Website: apple
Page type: billing-address
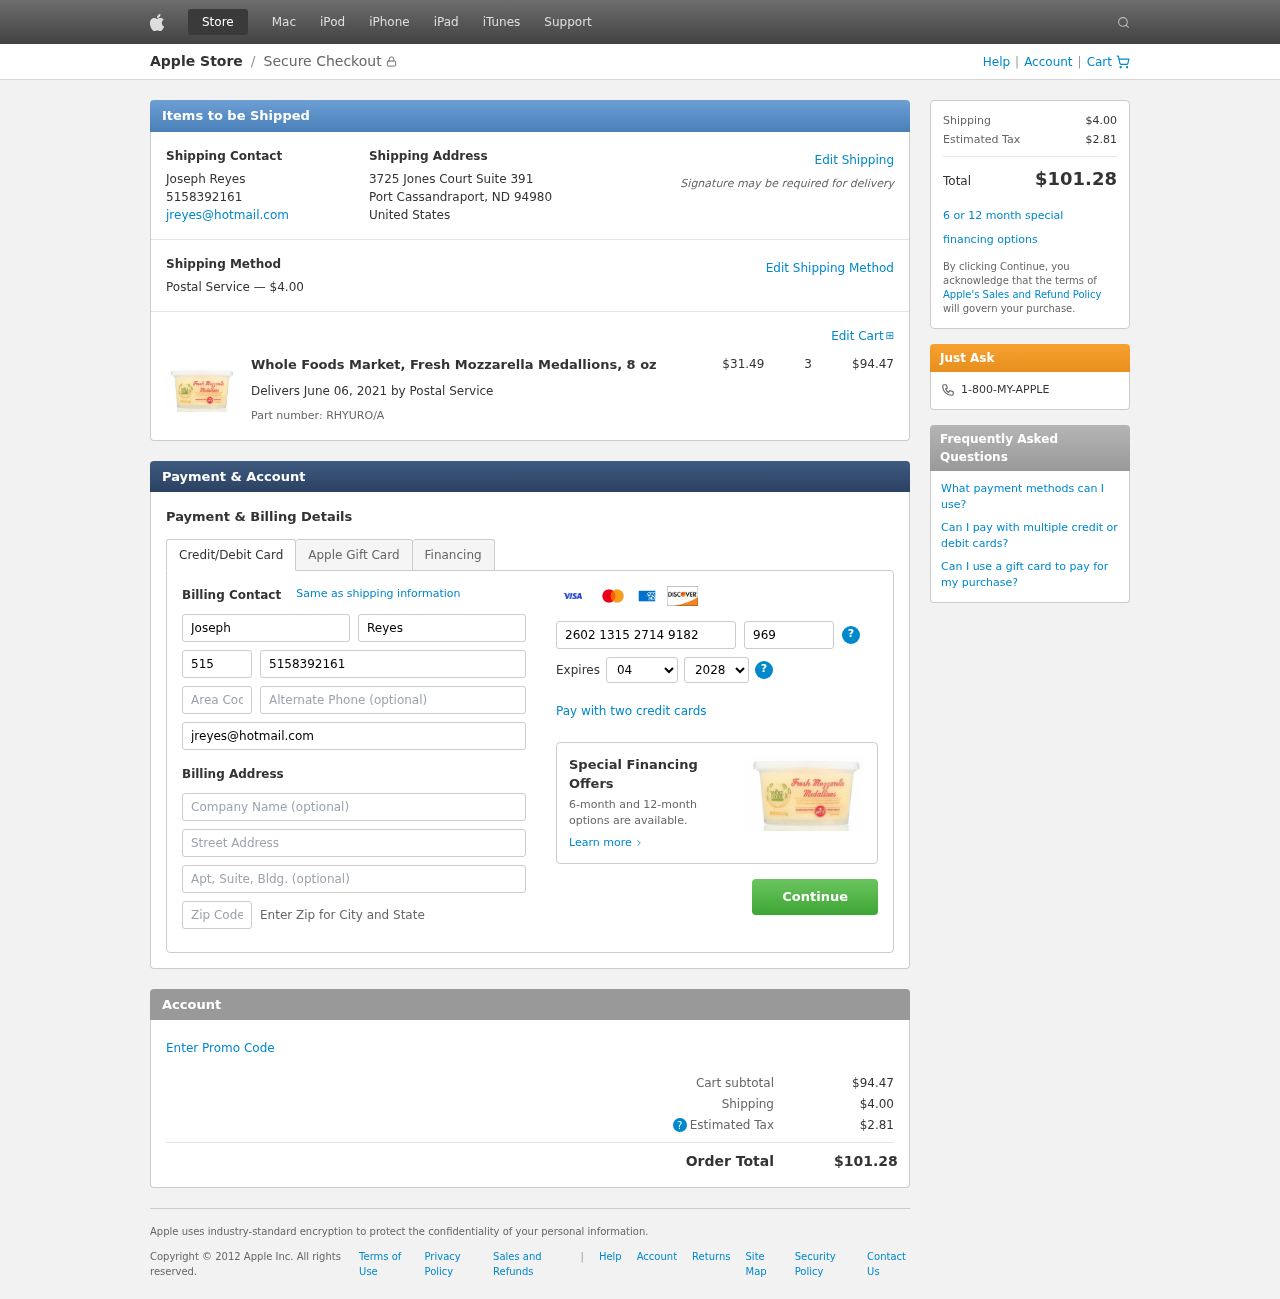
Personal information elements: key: PII_CARD_CVV
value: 969
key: PII_CARD_EXPIRY_MONTH
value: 04
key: PII_CARD_EXPIRY_YEAR
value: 28
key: PII_CARD_NUMBER
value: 2602 1315 2714 9182
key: PII_CITY_STATE_ZIP
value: Port Cassandraport, ND 94980
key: PII_COUNTRY
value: United States
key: PII_EMAIL
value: jreyes@hotmail.com
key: PII_FIRSTNAME
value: Joseph
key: PII_FULLNAME
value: Joseph Reyes
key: PII_LASTNAME
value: Reyes
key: PII_PHONE
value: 5158392161
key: PII_PHONE_AREA
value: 515
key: PII_STREET
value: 3725 Jones Court Suite 391
Product elements: key: PRODUCT1_NAME
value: Whole Foods Market, Fresh Mozzarella Medallions, 8 oz
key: PRODUCT1_PRICE
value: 31.49
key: PRODUCT1_QUANTITY
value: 3
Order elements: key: ORDER_SHIPPING_COST
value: $4.00
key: ORDER_SUBTOTAL
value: $94.47
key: ORDER_DELIVERY_DATE
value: June 06, 2021
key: ORDER_PART_NUMBER
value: RHYURO/A
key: ORDER_TAX
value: $2.81
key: ORDER_TOTAL
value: $101.28